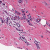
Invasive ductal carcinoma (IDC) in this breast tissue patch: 0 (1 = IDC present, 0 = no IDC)